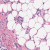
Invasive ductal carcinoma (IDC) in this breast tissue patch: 1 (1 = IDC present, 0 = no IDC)